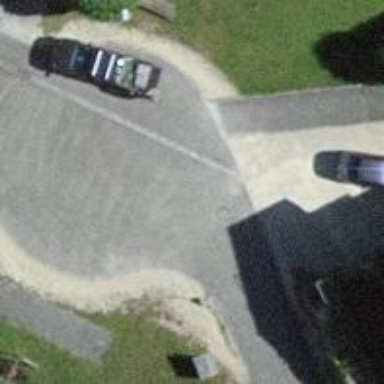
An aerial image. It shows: Turning circle on the road.